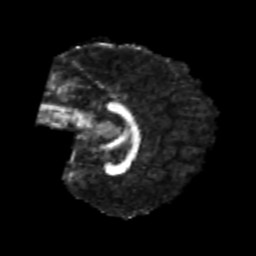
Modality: FA
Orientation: sagittal
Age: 20
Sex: female
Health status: healthy
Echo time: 0.074 s